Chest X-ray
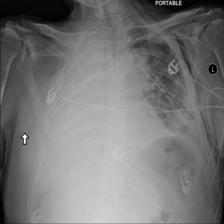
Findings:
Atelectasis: negative
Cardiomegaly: negative
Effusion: negative
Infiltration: negative
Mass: negative
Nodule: negative
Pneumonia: negative
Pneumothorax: negative
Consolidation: negative
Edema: negative
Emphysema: negative
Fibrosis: negative
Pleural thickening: negative
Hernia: negative